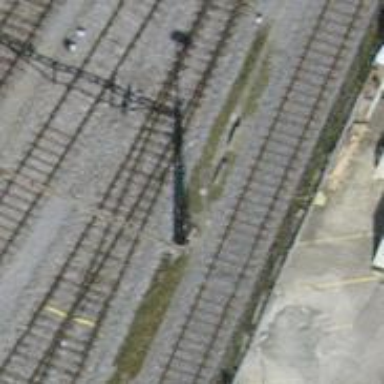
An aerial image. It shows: Railway yard with single rail track. The electrified track has contact line for power supply.